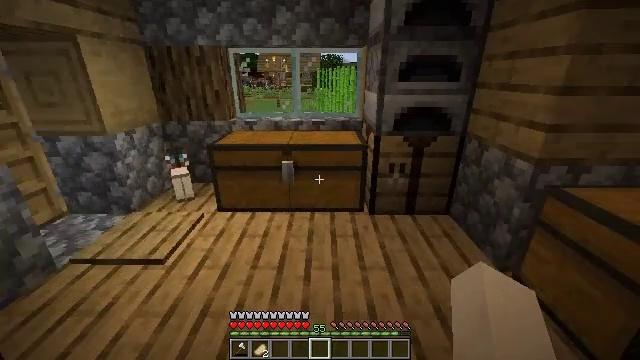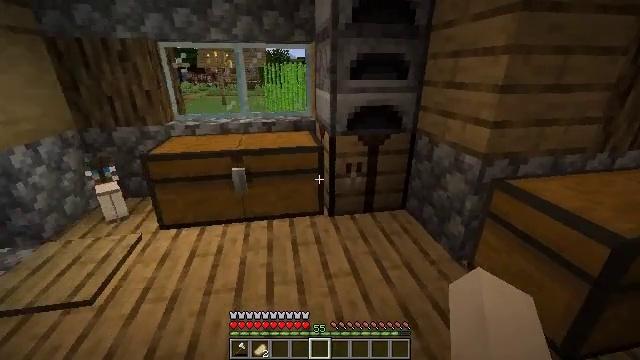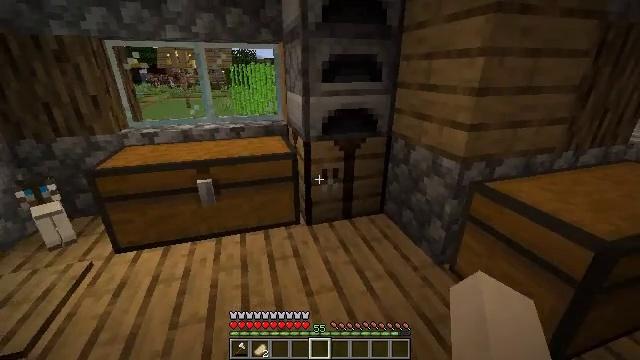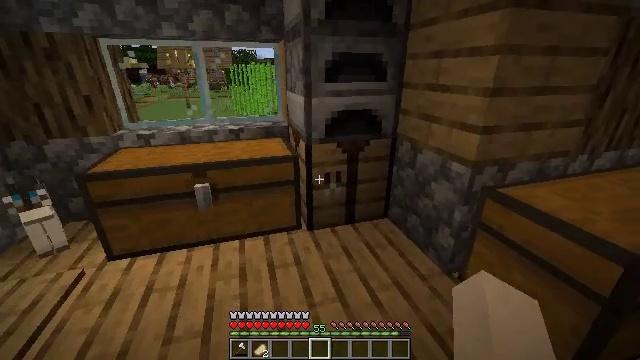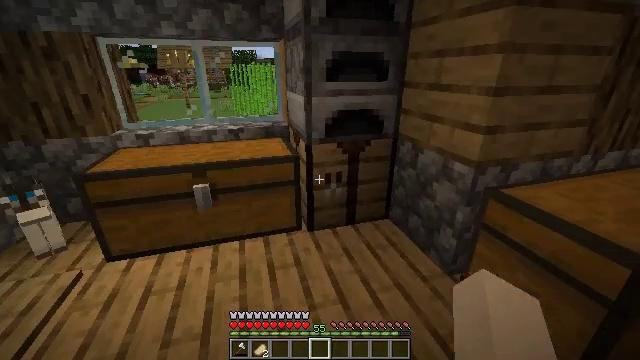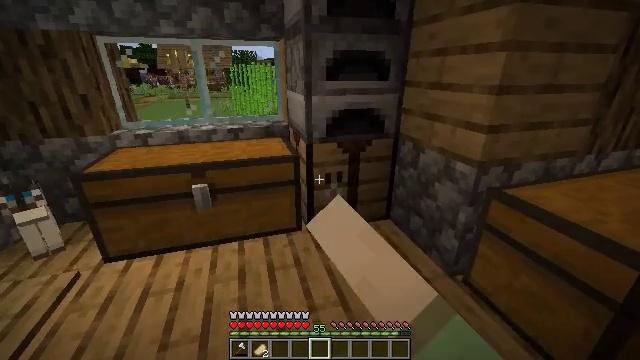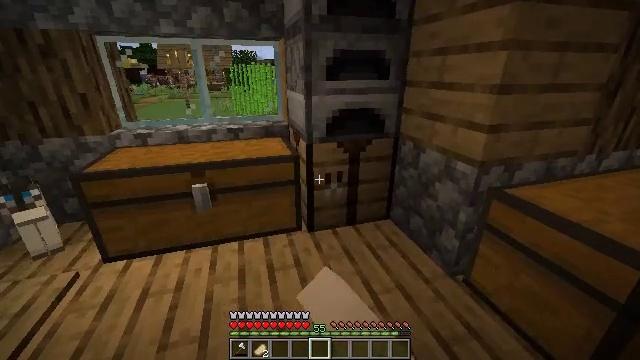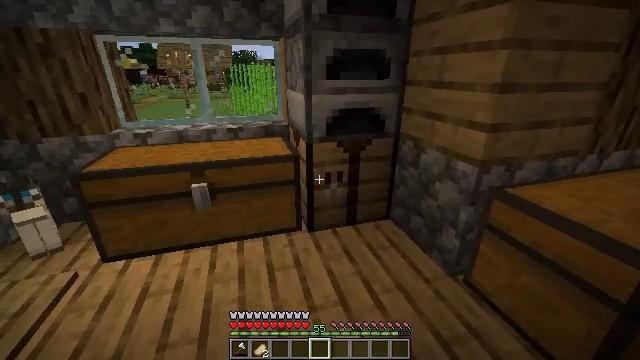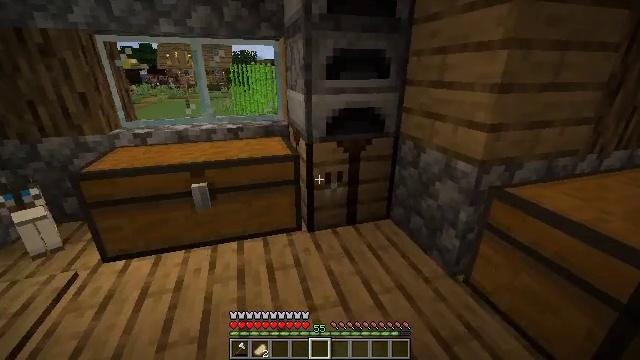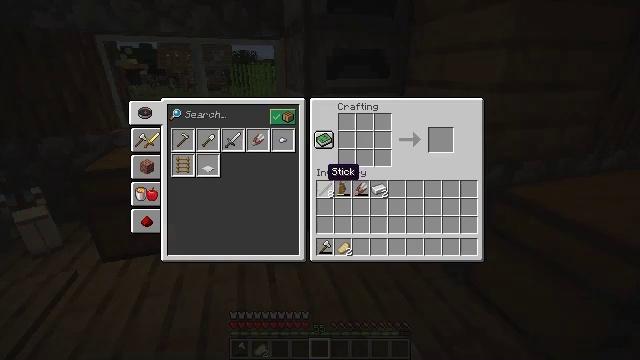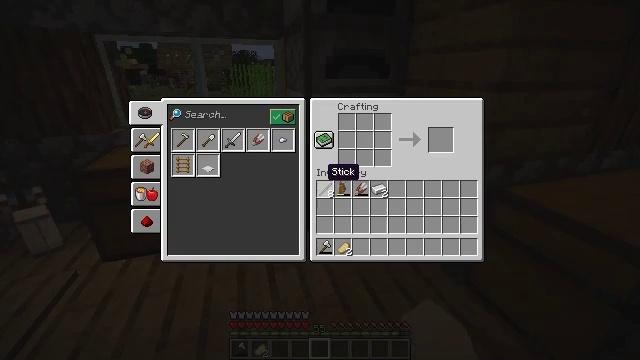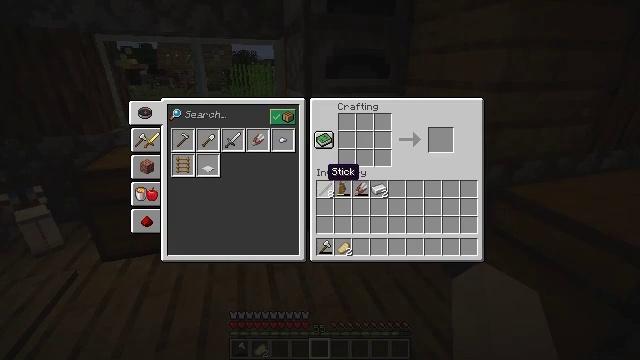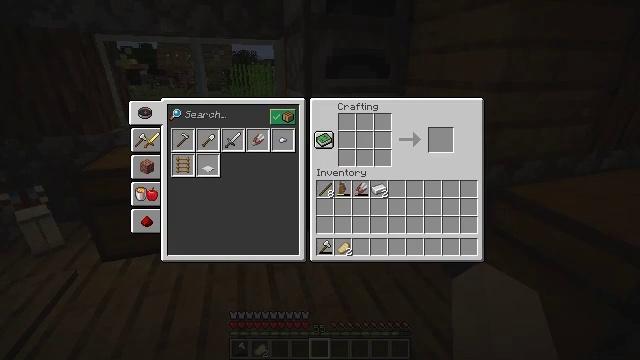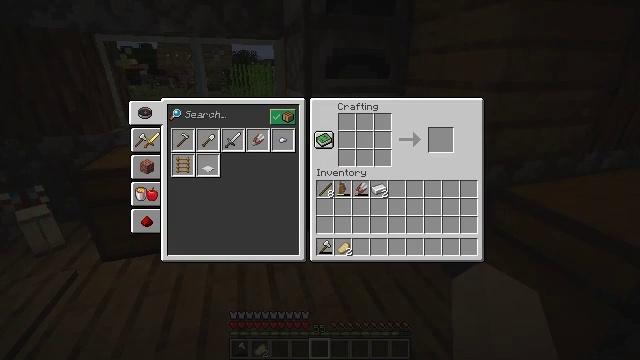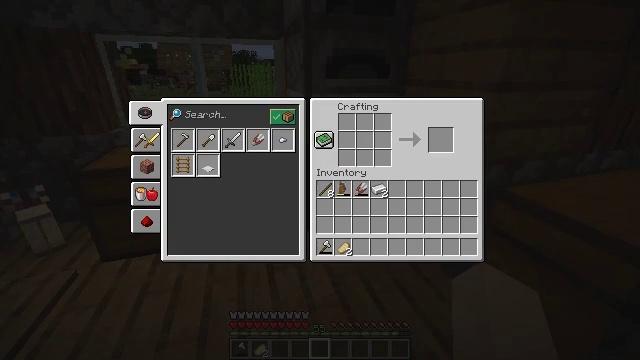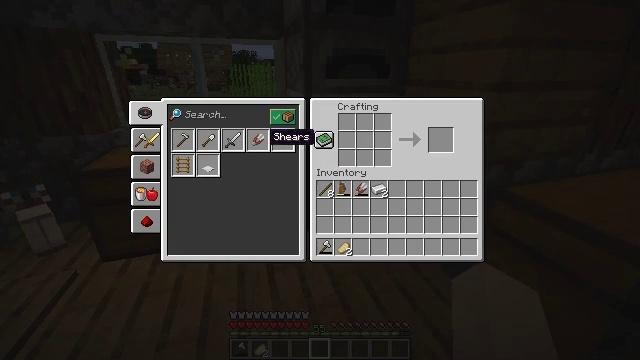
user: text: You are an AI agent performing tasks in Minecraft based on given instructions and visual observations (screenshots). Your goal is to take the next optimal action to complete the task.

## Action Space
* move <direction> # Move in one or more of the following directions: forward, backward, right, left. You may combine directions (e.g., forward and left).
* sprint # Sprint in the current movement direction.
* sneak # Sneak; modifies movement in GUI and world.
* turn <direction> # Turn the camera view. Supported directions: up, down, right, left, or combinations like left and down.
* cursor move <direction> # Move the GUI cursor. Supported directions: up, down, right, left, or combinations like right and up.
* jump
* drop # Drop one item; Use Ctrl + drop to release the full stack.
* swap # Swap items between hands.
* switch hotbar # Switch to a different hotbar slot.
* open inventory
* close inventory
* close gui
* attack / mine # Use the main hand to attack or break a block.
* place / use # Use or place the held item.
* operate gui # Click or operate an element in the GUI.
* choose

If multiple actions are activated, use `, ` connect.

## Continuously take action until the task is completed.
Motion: motion action
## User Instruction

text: Use the crafting table to make shears.
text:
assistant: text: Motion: move forward, turn right
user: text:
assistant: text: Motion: turn right
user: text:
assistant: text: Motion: no_op
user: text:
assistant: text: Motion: use / place
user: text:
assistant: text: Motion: use / place
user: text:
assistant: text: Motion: use / place
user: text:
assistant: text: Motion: no_op
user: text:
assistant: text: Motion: no_op
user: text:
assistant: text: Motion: no_op
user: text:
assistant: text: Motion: no_op
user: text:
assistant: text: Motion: no_op
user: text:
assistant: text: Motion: no_op
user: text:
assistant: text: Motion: cursor move left and up
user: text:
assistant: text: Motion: cursor move left and up
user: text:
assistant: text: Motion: cursor move left and up
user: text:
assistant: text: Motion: cursor move left
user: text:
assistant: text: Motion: no_op
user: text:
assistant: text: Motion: no_op
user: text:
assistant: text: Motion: no_op
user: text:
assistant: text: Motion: no_op
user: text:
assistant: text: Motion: no_op
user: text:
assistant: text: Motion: no_op
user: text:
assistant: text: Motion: no_op
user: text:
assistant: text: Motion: operate gui
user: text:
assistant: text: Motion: operate gui
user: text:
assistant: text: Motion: operate gui
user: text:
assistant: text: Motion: no_op
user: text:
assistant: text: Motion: no_op
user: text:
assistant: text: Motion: cursor move right
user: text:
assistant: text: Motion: cursor move right